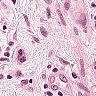
Metastatic tissue present: no